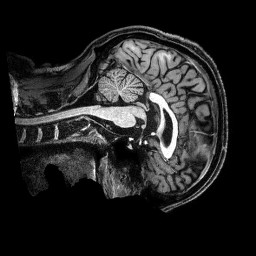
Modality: T1w
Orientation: sagittal
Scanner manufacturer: philips
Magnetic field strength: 3 T
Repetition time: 2.5 s
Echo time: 0.0057 s